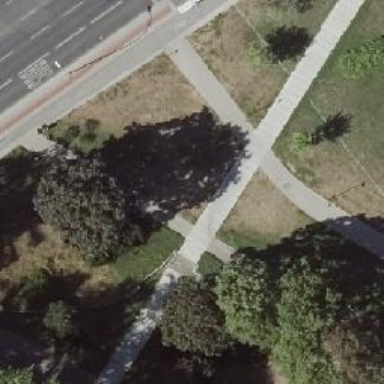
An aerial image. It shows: Excellent visibility asphalt footway trail.